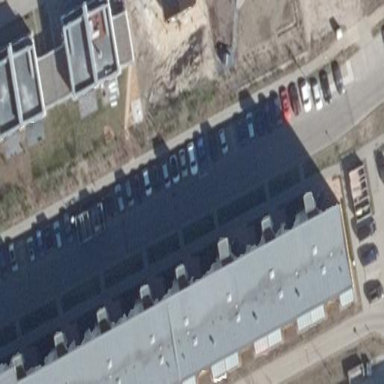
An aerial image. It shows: Street side parking area.